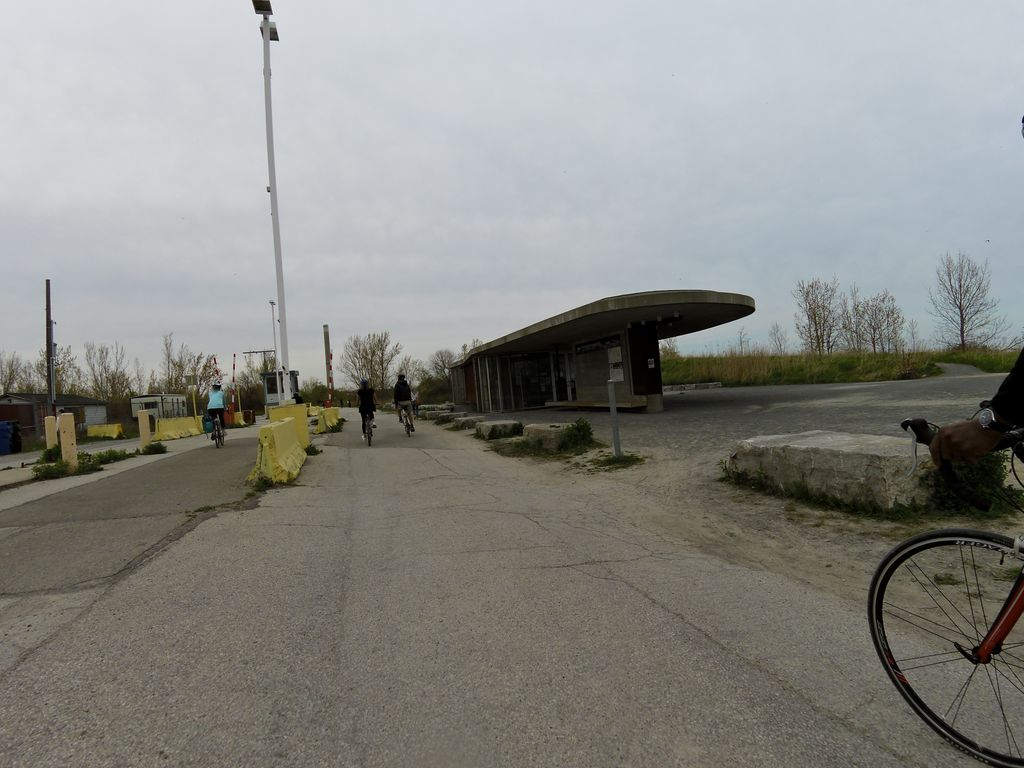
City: toronto